Aerial crown-view tile of a tropical tree (Barro Colorado Island, Panama), acquired 20250217:
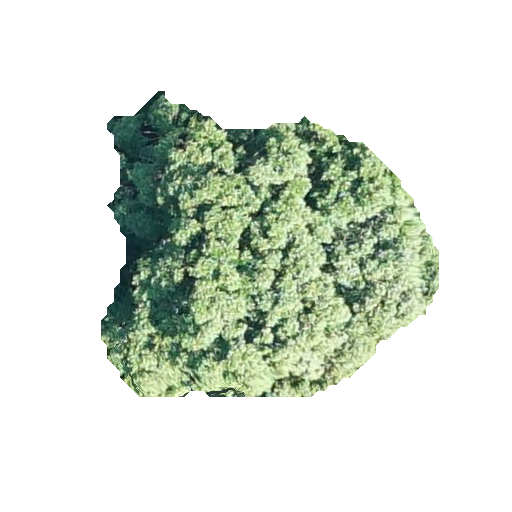
Species: Aspidosperma desmanthum
GBIF accepted scientific name: Aspidosperma desmanthum
Crown area: 113.415 m²